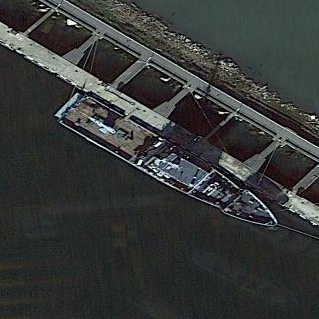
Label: combat